Question: I'm currently doing my synchronization using a locking object to write to a collection like this:
'''
private void WSMessageEnqueue(object sender, MessageClass message)
{
if (isDisconnecting == true) return;
lock (enqueueLockObject)
{
incomingMessageQueue.Enqueue(message);
}
}
'''
Where the 'enqueueLockObject' is a 'private object' in the class. I have several of these as messages are enqueued by different threads for different functional units. In the contention explorer I can see the threads hitting the locks but the locks all have names like 'Handle18'.

Is it possible to name the locks so I can identify them more easily?
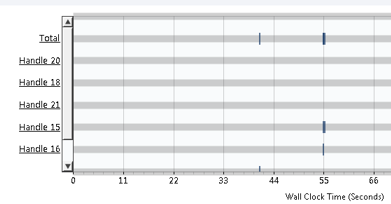
Answer: There is no named lock available in c#. You could try using <URL>, but it is generally much slower than Monitor.Enter/Monitor.Exit.
Take a look at the <URL> provided by Mark or alternatively you can write you you own class. A basic implementation may look like:
'''
public class NamedSyncRoot
{
private object _syncRoot;
public string Name { get; private set; }
public NamedSyncRoot(string name)
{
Name = name;
_syncRoot = new object();
}
public void Lock()
{
Monitor.Enter(_syncRoot);
}
public void Unlock()
{
Monitor.Exit(_syncRoot);
}
}
public class Foo
{
private static NamedSyncRoot namedLock = new NamedSyncRoot("Foo");
public void Bar()
{
namedLock.Lock();
//...
namedLock.Unlock();
}
}
'''